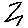
Label: zigzag